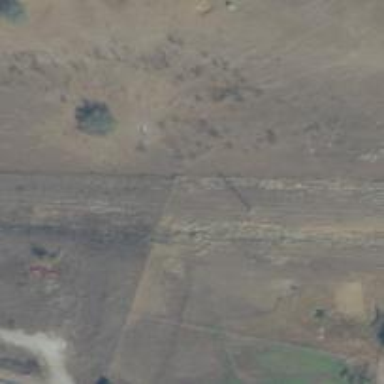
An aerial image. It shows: Power pole.